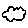
Label: cloud